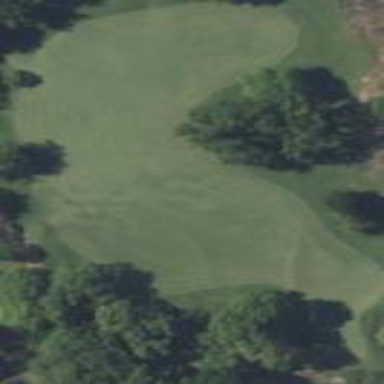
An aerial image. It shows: Lush grass fairway on golf course.